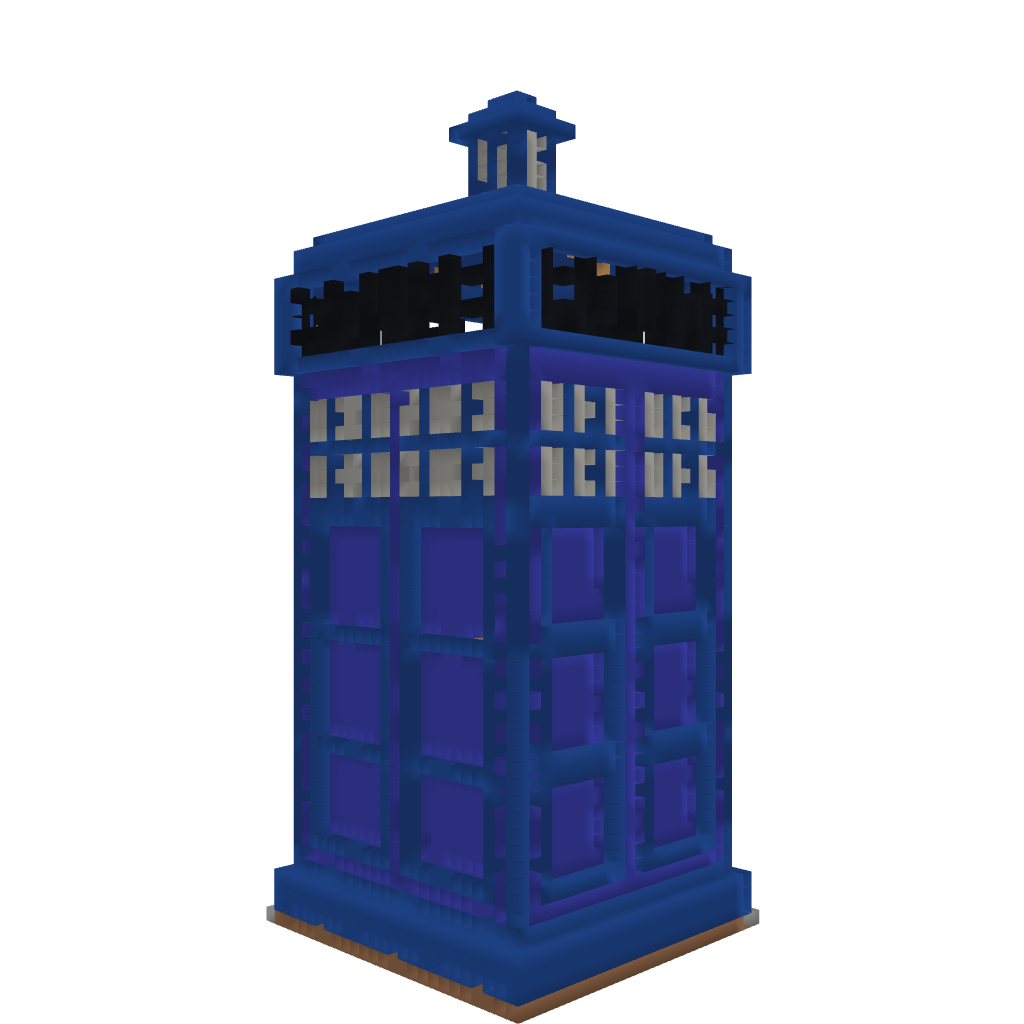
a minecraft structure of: TARDIS